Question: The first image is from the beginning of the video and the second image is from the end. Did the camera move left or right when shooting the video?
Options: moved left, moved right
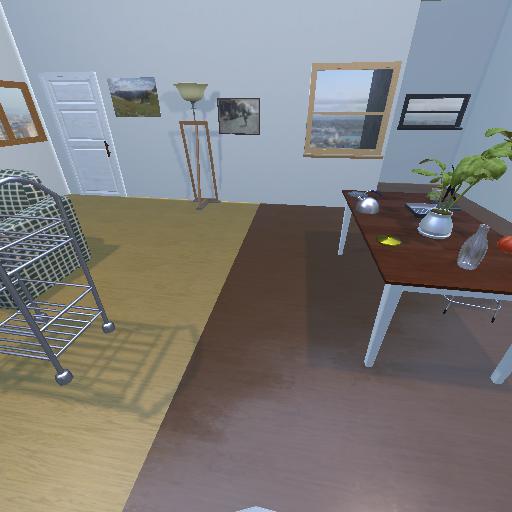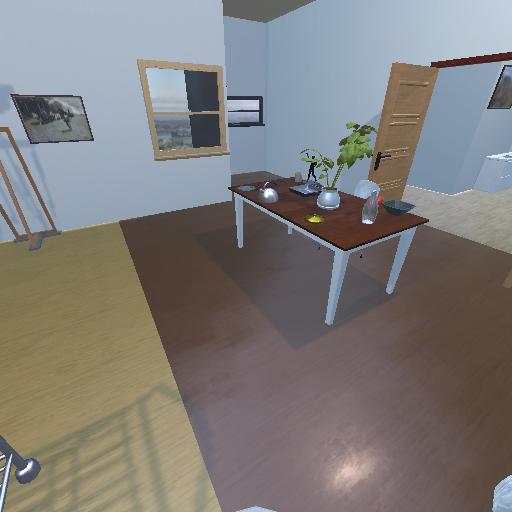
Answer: moved left